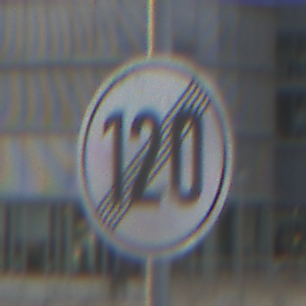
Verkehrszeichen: EndeGeschwindigkeit120
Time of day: SunriseSunset
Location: Outdoor (Urban)
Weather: PartlyCloudy
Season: NotSpecified
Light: Natural